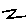
Label: zigzag